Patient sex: F
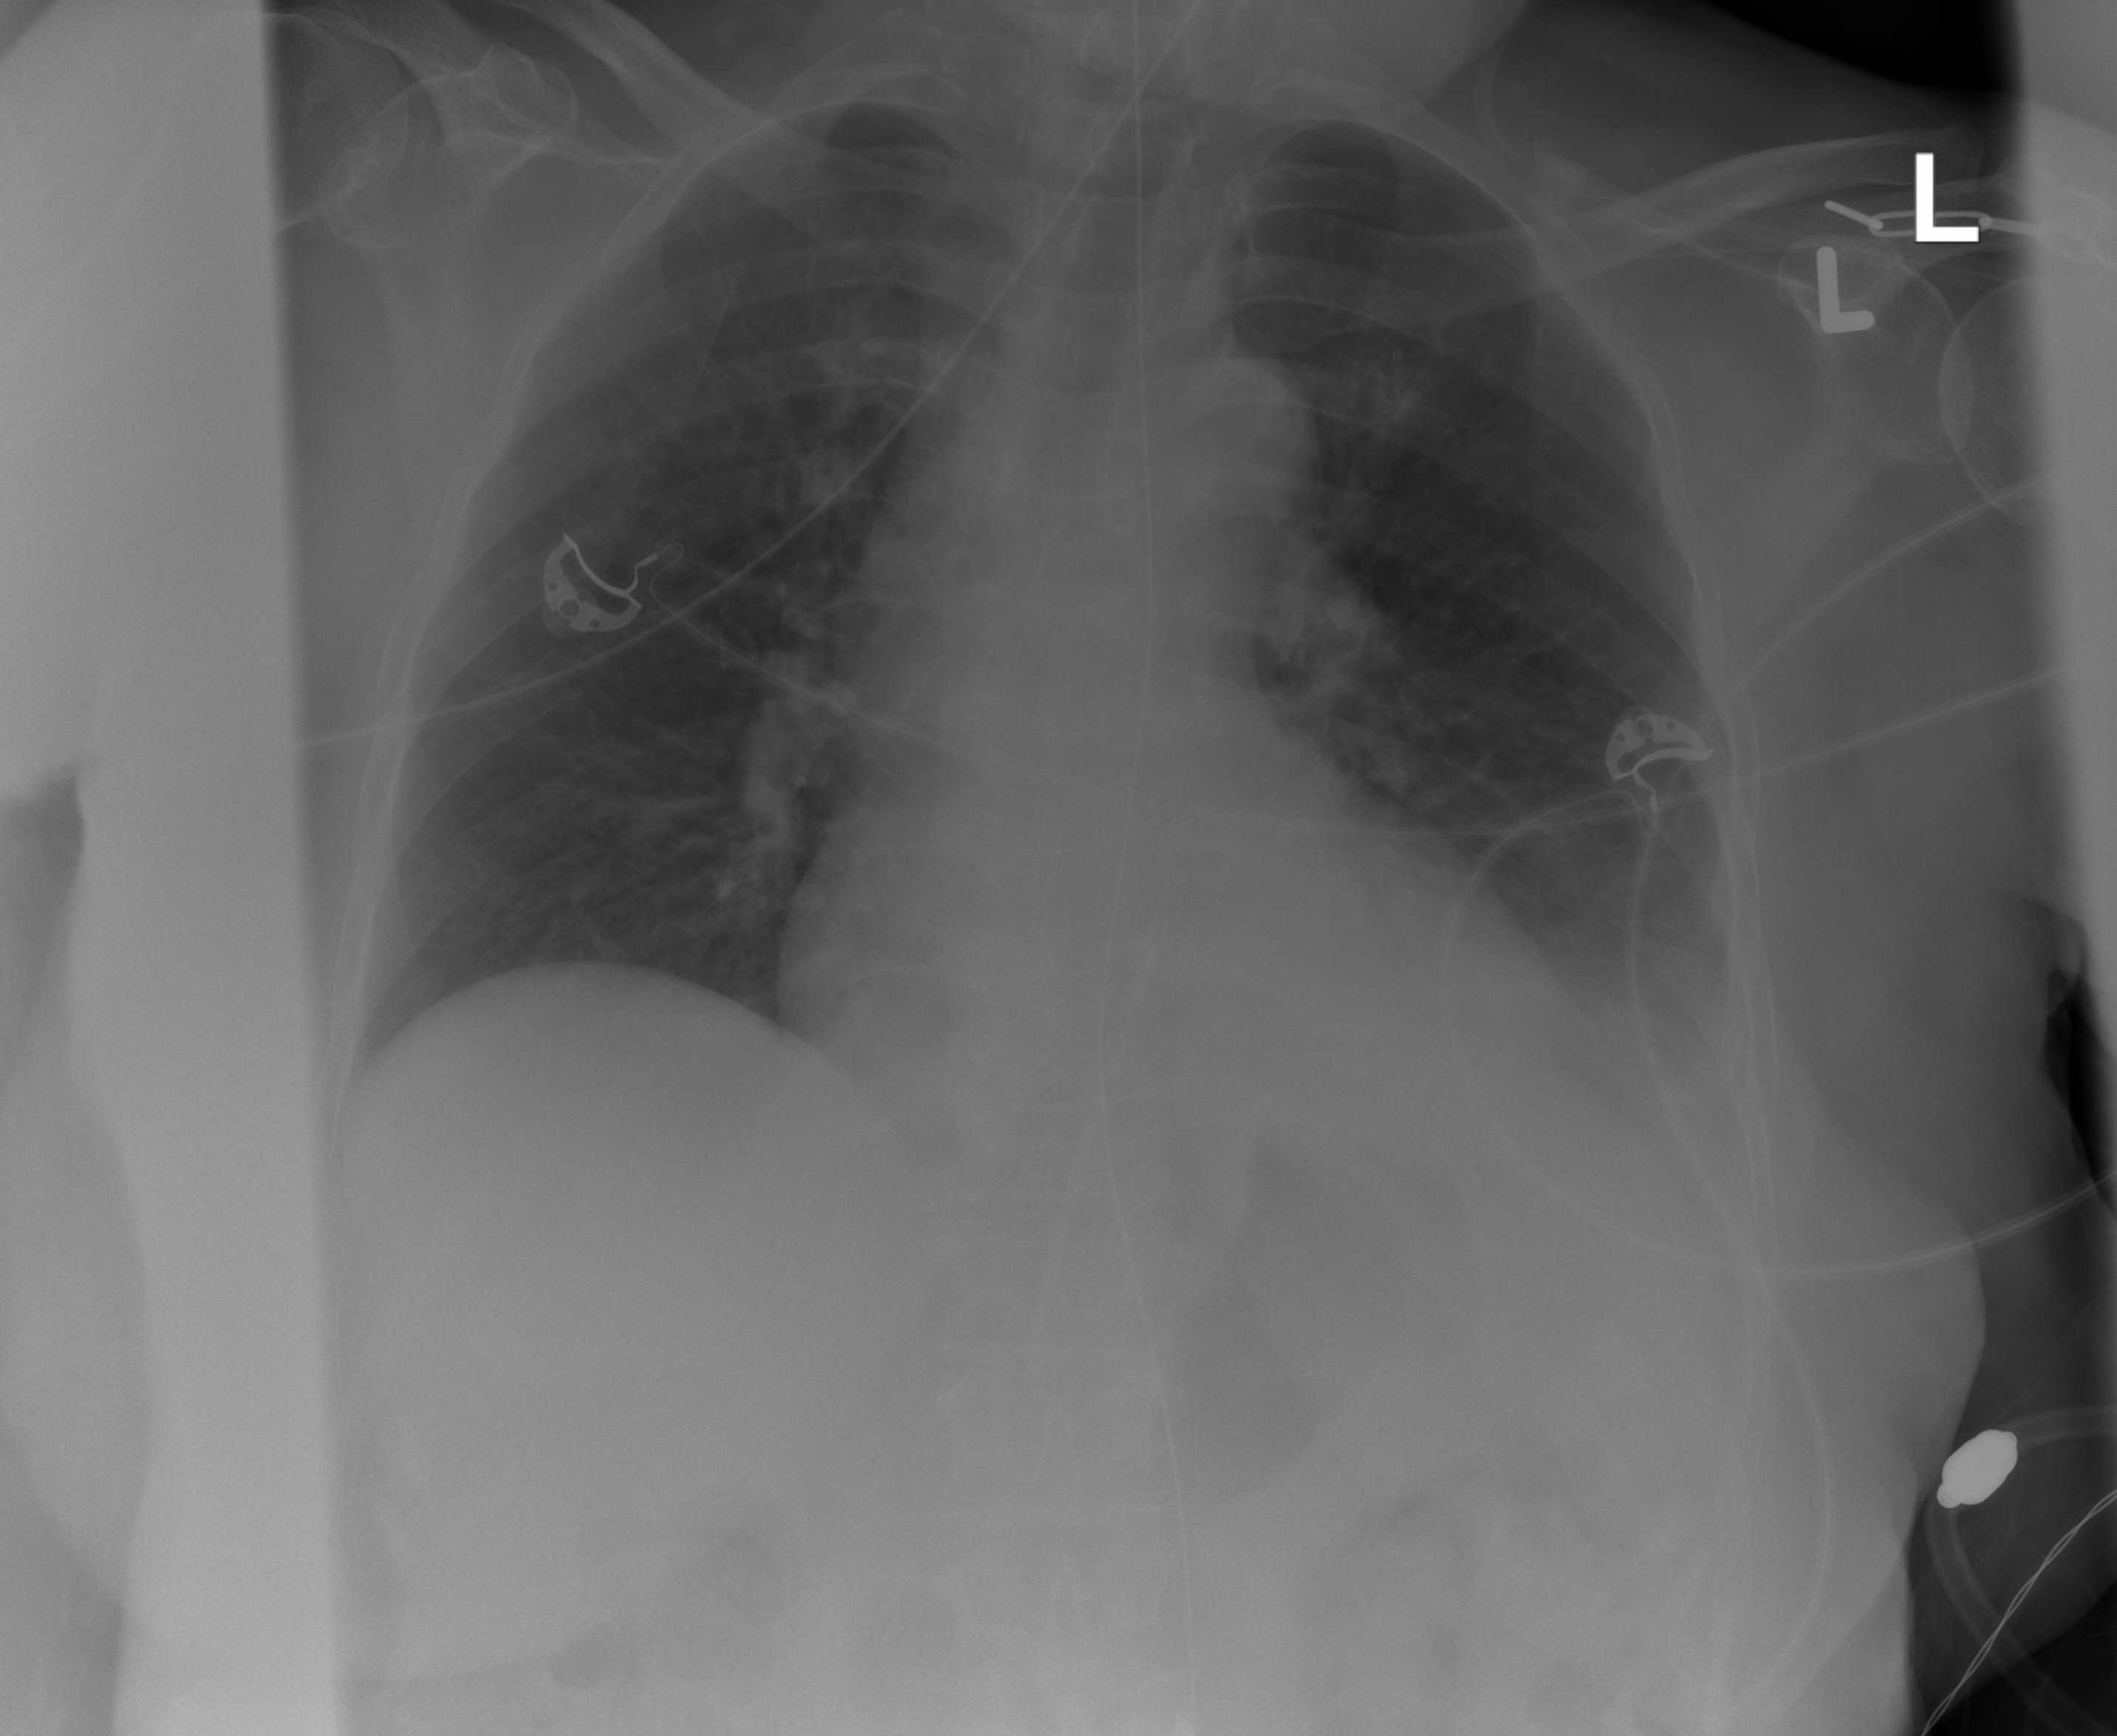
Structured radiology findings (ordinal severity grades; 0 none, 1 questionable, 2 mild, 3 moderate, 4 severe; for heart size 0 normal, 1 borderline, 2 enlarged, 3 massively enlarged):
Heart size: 0
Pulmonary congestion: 0
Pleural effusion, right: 0
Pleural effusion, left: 2
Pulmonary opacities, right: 0
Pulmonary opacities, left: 0
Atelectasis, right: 0
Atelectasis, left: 0